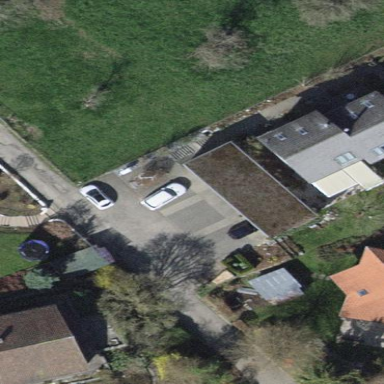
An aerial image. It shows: Garage building.